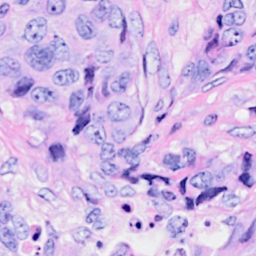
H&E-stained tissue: Breast